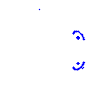
Particle: proton